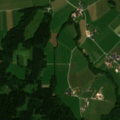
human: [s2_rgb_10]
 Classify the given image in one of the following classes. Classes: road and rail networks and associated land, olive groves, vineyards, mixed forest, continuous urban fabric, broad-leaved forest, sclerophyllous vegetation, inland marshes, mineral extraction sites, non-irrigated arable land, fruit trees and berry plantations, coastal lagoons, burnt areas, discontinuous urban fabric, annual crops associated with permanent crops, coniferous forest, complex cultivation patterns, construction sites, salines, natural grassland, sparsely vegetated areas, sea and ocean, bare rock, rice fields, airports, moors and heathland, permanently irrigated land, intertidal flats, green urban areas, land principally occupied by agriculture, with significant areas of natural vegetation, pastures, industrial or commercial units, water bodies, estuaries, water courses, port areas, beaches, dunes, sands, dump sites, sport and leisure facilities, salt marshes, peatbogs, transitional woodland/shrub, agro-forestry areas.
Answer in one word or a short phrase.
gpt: pastures, land principally occupied by agriculture, with significant areas of natural vegetation, coniferous forest